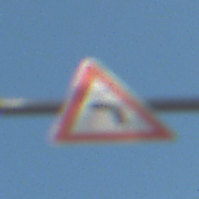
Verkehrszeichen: KurveLinks
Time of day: MorningAfternoon
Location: Outdoor (Suburban)
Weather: PartlyCloudy
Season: NotSpecified
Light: Natural